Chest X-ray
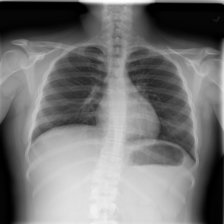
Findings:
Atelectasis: negative
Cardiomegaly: negative
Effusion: negative
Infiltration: negative
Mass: negative
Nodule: negative
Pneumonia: negative
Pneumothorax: negative
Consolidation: negative
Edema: negative
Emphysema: negative
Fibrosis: negative
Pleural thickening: negative
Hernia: negative